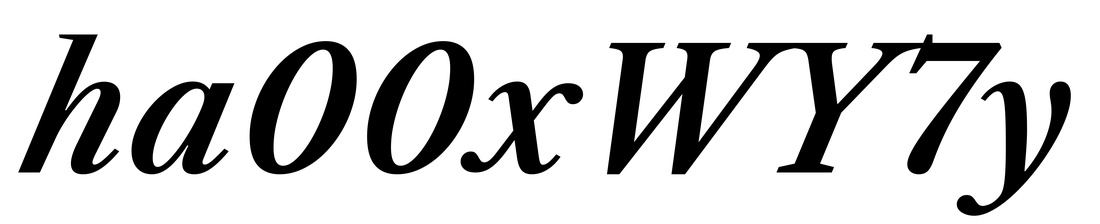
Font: LibreCaslonText-Italic_SemiBold_Italic